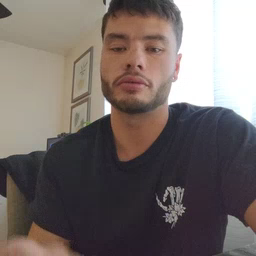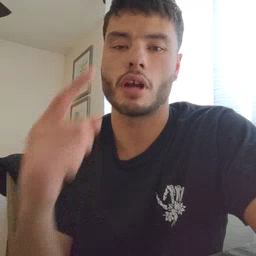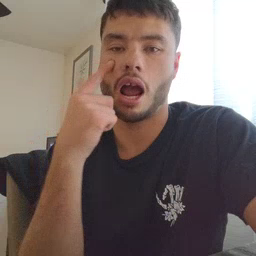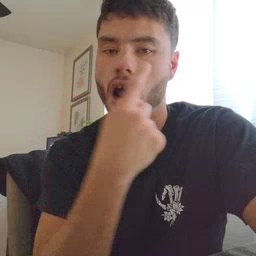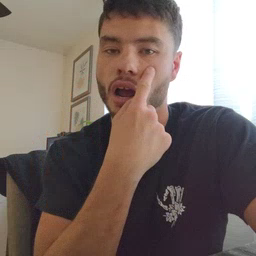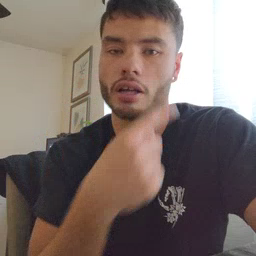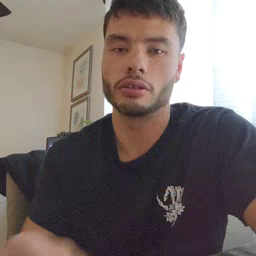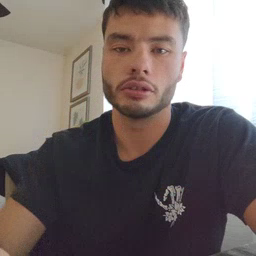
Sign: eye